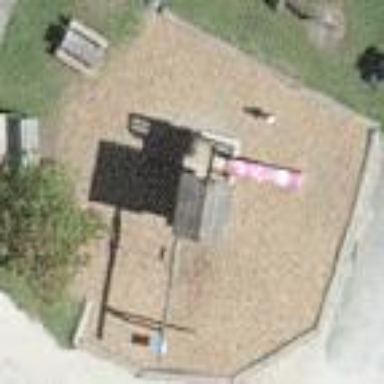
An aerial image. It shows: Playground area for leisure activities on the land.